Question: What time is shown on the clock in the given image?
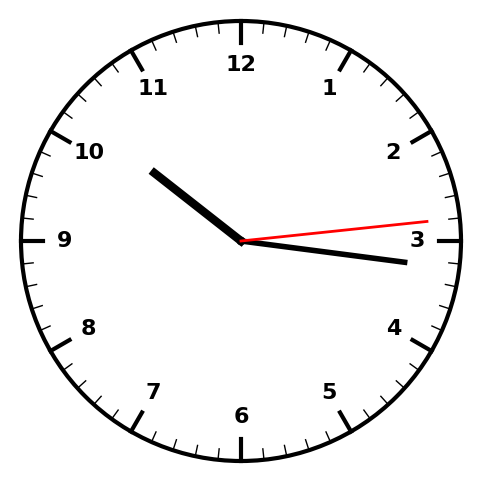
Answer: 10:16:14